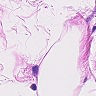
Metastatic tissue present: no